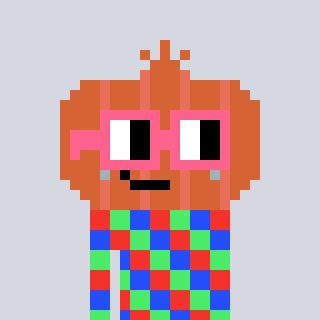
a pixel art character with square pink glasses, a onion-shaped head and a red-colored body on a cool background